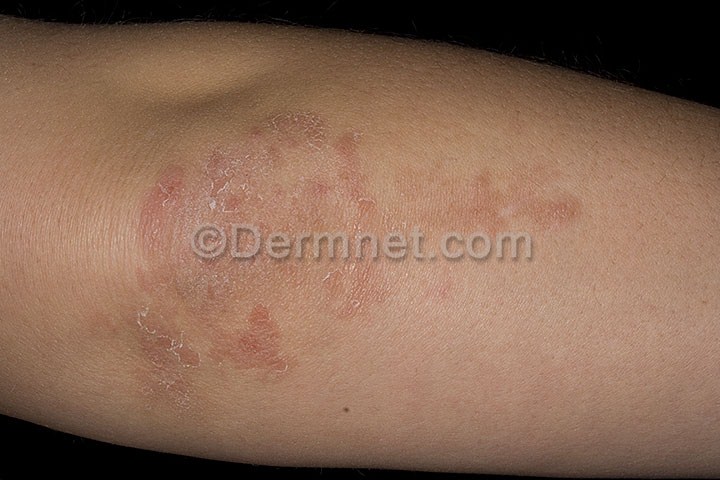
Disease: Bullous Disease Photos